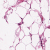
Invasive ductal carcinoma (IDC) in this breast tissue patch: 0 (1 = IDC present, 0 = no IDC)